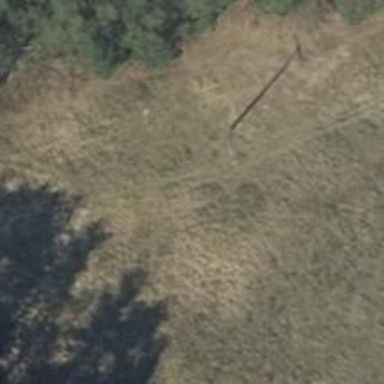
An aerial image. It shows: Power pole.